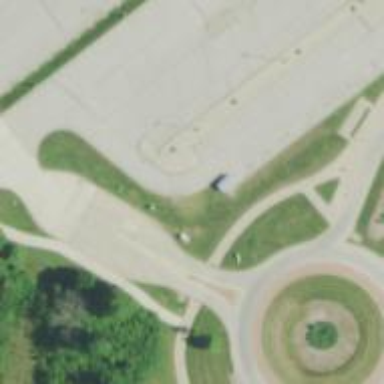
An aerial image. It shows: Roundabout.